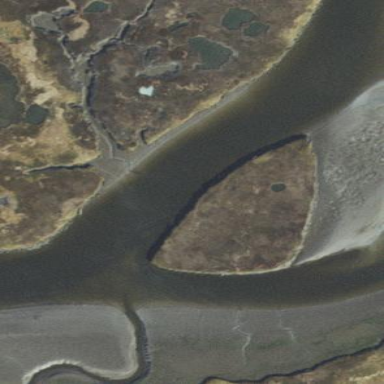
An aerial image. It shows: Island with natural coastline.